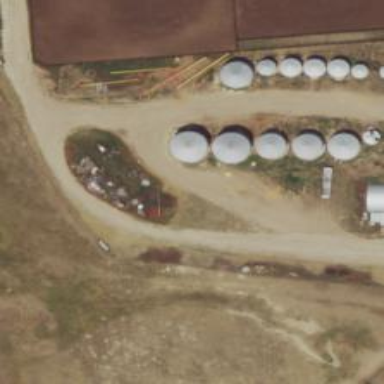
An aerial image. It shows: Silo.